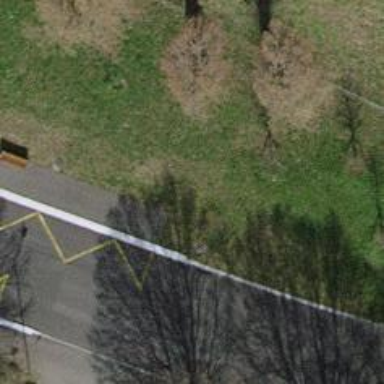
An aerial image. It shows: Bus stop with platform for public transport.